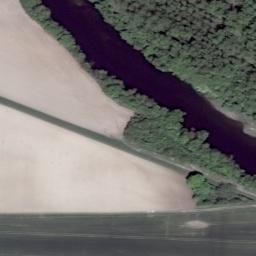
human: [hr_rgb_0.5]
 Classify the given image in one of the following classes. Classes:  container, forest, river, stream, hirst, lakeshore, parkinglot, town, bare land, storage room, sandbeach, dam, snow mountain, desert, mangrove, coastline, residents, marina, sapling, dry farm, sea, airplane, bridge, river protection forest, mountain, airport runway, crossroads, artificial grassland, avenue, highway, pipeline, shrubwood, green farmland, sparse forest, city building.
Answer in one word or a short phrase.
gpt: river